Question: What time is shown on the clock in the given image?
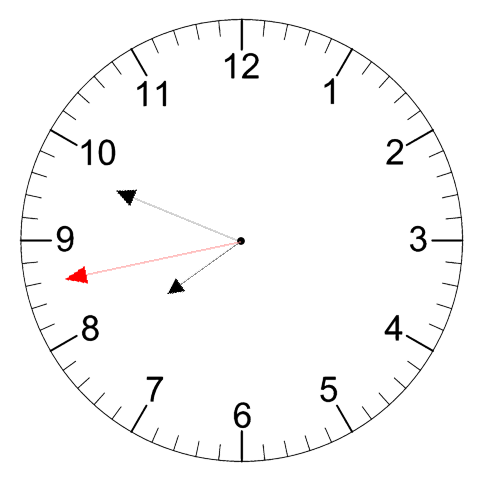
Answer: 07:48:43